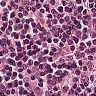
Metastatic tissue present: no